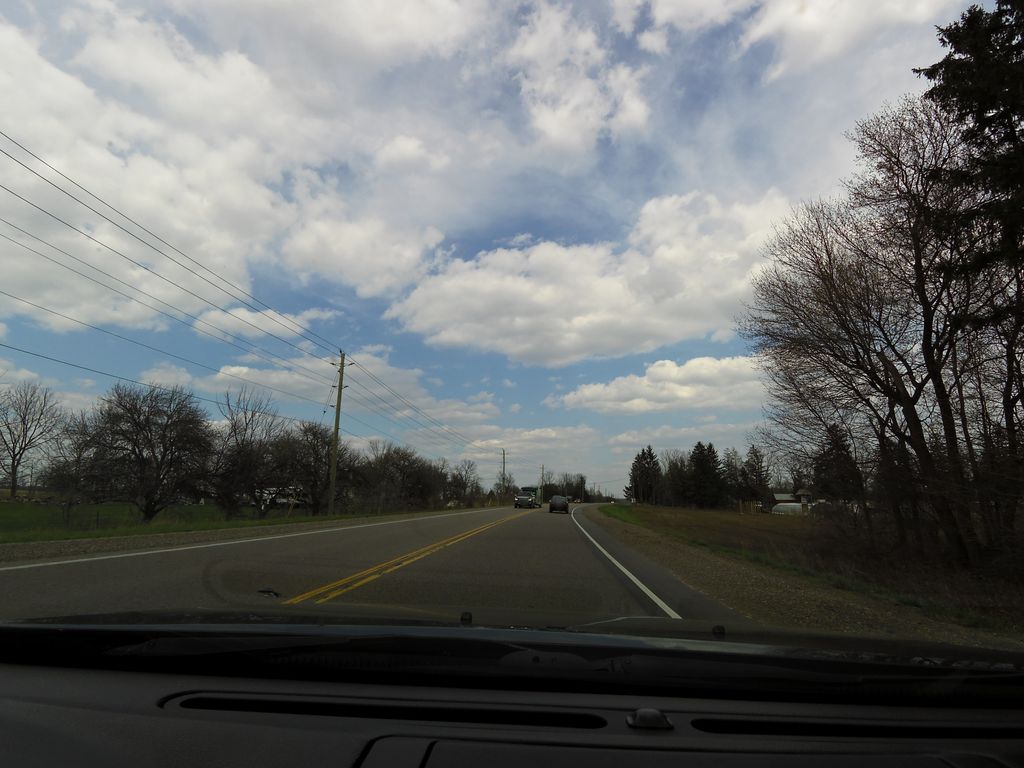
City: hamilton